Field crop: tomato
Growth stage: 1
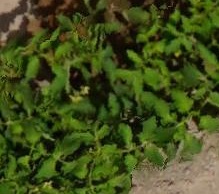
Species: tomato